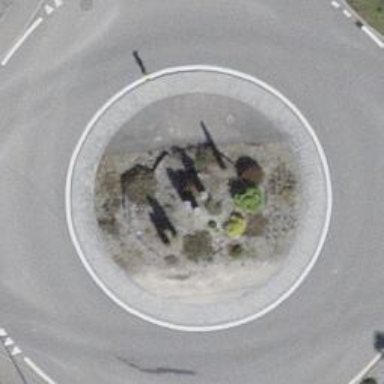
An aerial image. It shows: Primary highway intersecting roundabout.